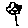
Label: flower